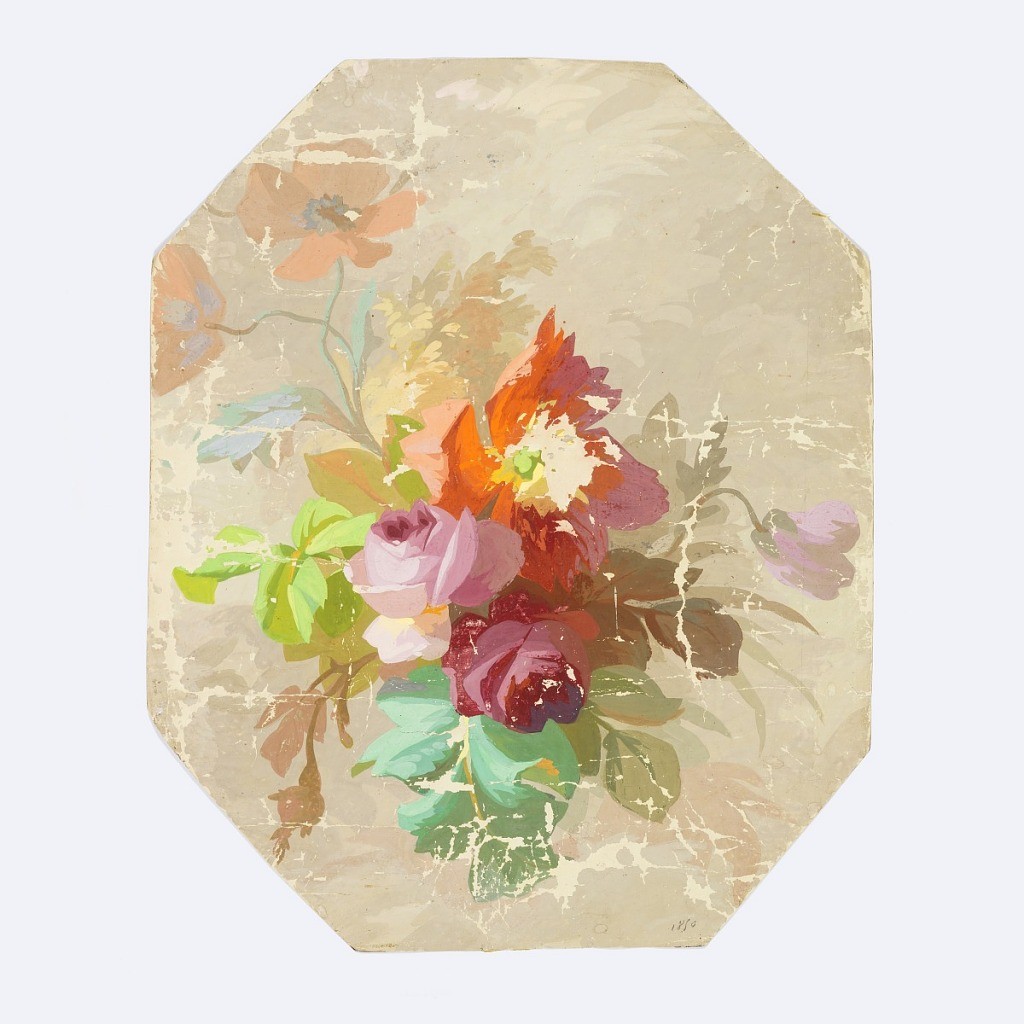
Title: Sidewall - fragment
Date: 1855–70
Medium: Block-printed on paper
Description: Bouquet of roses, poppies, anemones and various types of leaves, printed in gray, aqua, chartreuse, olive, mauve, blue, coral, etc., on gray octagonal support.